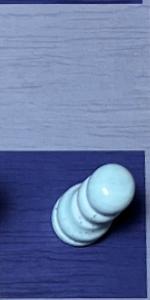
Label: Pawn_White